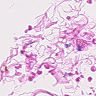
Metastatic tissue present: no